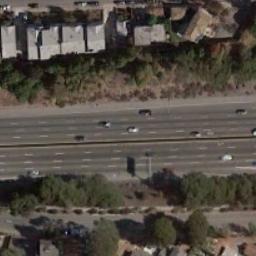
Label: freeway